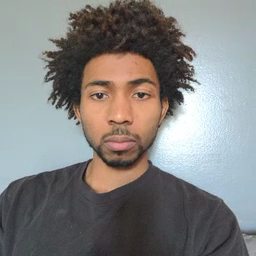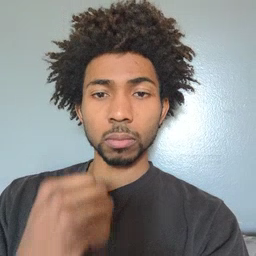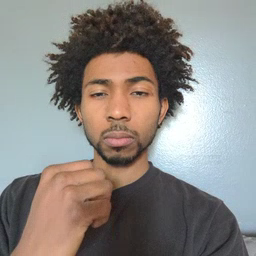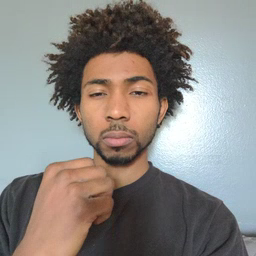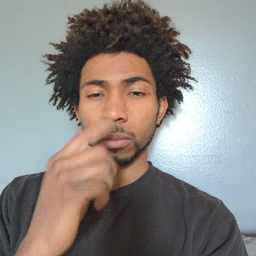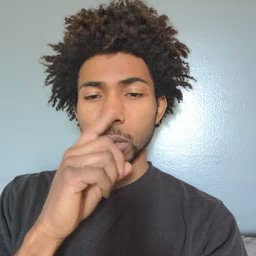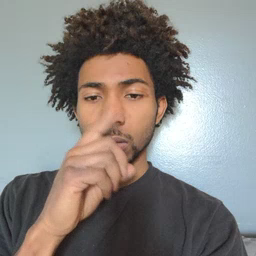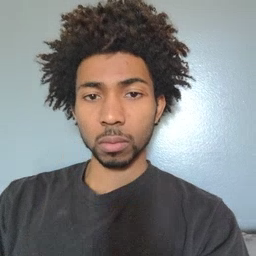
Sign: mouse